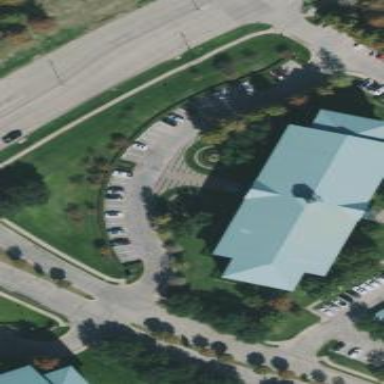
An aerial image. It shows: Commercial building.